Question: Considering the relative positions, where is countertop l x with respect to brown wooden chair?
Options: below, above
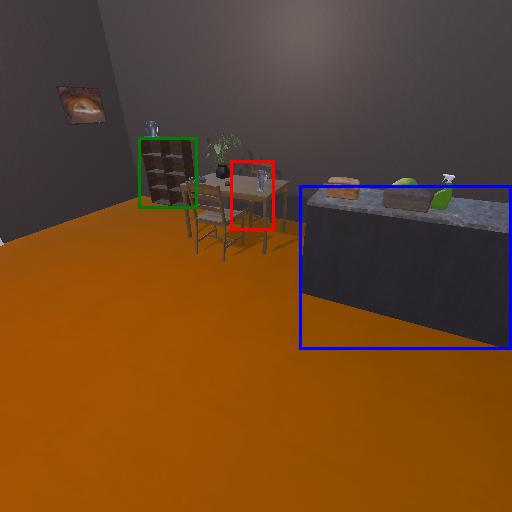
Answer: below